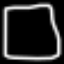
Label: square